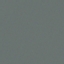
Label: SeaLake